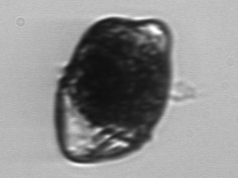
Label: Gyrodinium